Interaction volume radius: 10 \u00c5
Interaction volume height: 15 \u00c5
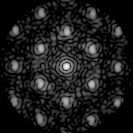
Disorder parameter: 0.3073